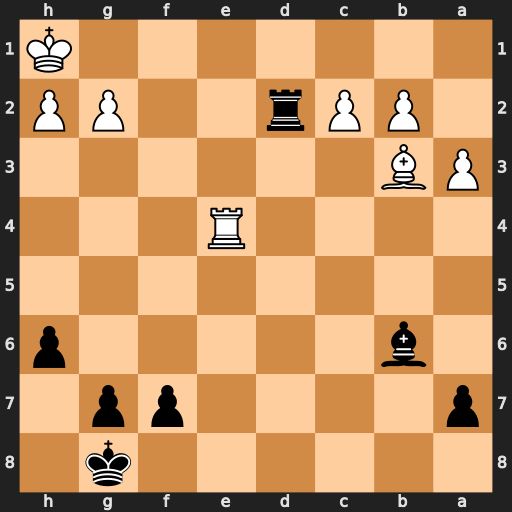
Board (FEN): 6k1/p4pp1/1b5p/8/4R3/PB6/1PPr2PP/7K
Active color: b
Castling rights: -
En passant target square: -
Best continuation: Rd1+ Re1 Rxe1#